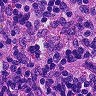
Metastatic tissue present: yes